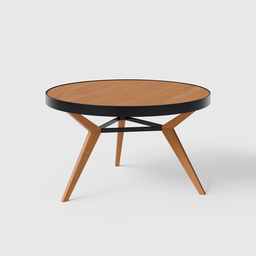
Label: furniture